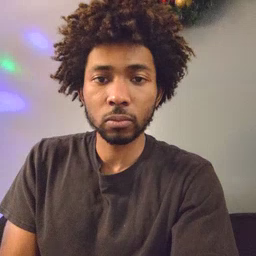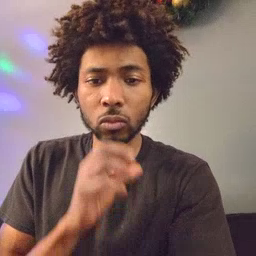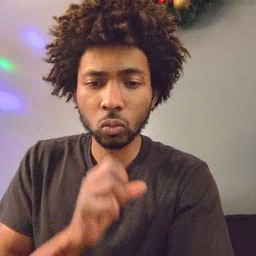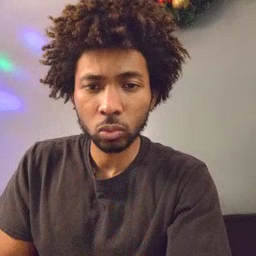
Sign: old